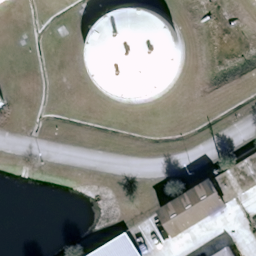
Label: storage tanks